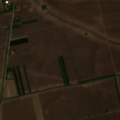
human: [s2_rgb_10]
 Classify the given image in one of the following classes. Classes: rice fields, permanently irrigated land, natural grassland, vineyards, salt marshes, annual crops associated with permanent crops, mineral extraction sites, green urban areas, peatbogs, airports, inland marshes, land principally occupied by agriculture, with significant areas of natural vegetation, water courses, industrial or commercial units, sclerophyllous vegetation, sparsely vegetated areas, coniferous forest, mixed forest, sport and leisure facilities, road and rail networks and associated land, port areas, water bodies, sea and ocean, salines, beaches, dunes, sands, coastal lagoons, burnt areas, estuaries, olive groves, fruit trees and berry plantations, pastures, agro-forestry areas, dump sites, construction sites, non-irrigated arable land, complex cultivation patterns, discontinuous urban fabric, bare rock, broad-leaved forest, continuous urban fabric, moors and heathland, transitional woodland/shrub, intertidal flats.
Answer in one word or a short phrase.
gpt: discontinuous urban fabric, non-irrigated arable land